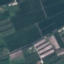
Label: PermanentCrop